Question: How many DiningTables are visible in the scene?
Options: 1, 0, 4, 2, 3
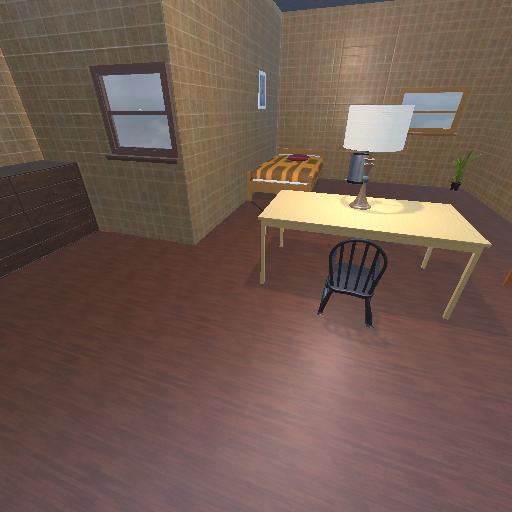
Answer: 1